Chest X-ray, PA view. Patient: 25 years old, sex F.
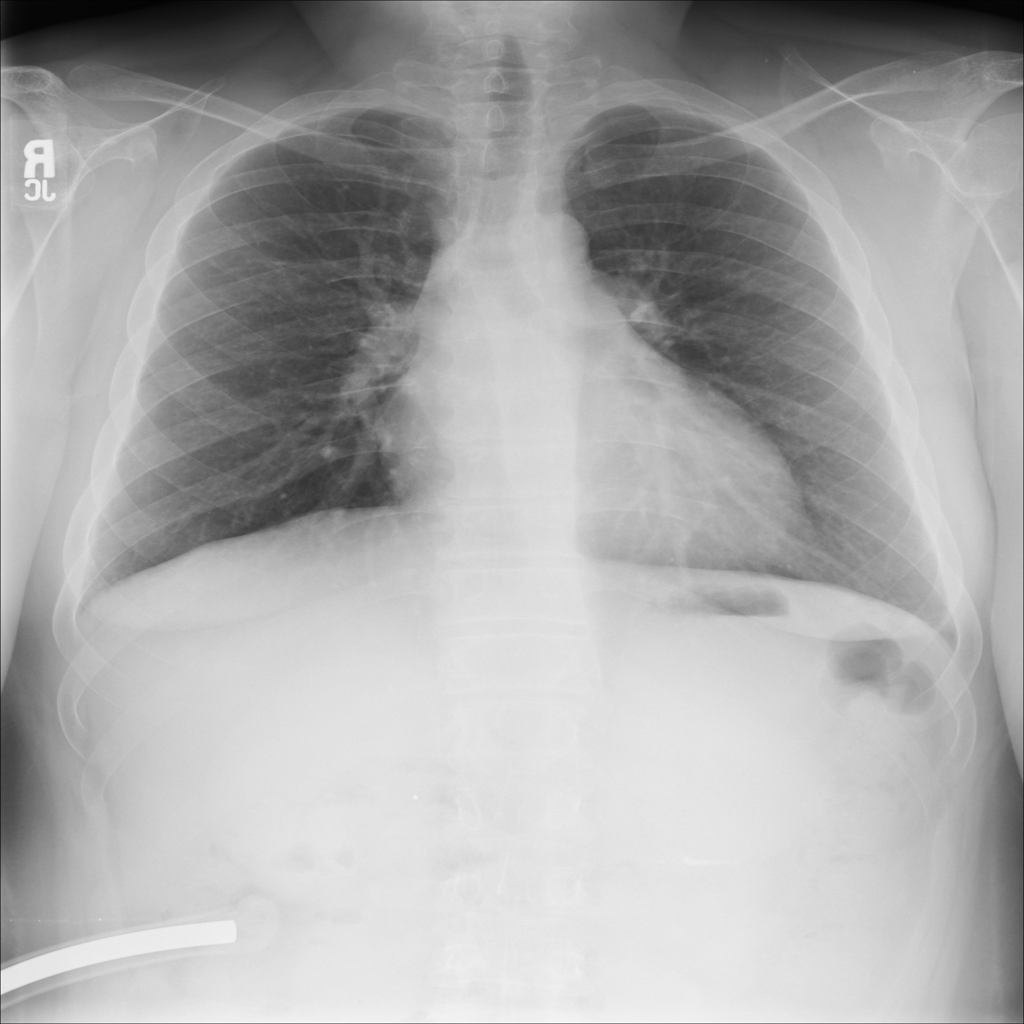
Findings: No Finding